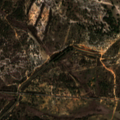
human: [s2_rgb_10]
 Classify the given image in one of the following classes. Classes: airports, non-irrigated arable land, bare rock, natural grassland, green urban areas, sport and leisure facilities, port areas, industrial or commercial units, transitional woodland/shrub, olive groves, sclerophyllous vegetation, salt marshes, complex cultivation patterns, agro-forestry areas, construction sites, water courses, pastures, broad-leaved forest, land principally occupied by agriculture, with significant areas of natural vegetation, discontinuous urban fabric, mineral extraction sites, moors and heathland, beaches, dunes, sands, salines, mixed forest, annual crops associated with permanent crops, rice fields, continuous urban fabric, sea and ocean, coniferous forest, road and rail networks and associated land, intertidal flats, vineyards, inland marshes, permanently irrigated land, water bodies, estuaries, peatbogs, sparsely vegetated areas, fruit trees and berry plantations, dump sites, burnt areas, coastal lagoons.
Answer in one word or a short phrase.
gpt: pastures, land principally occupied by agriculture, with significant areas of natural vegetation, agro-forestry areas, broad-leaved forest, transitional woodland/shrub